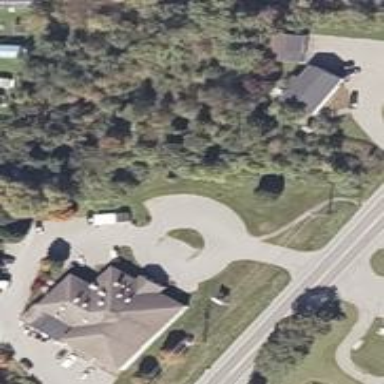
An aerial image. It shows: Service road intersecting with footway.